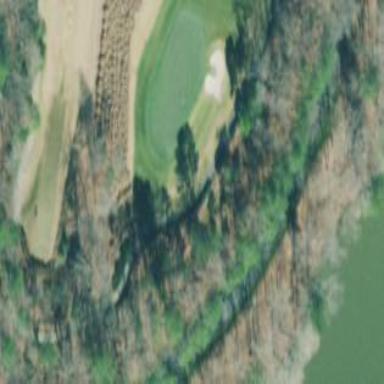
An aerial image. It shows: Scenic golf fairway.